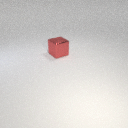
large red metal cube